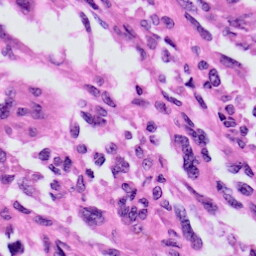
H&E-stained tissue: Skin